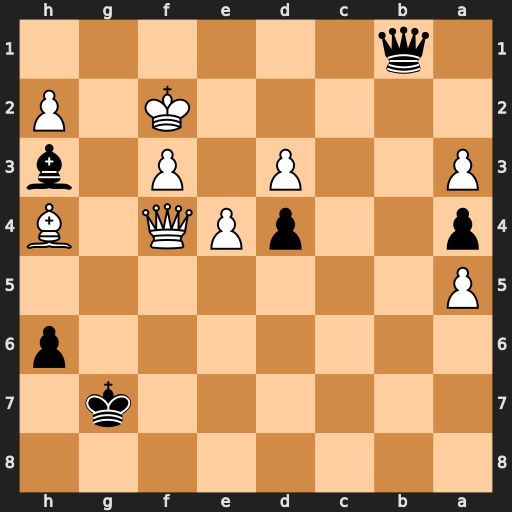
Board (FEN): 8/6k1/7p/P7/p2pPQ1B/P2P1P1b/5K1P/1q6
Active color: b
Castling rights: -
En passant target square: -
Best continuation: Qf1+ Kg3 Qg2#